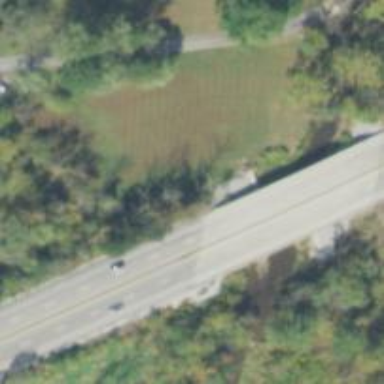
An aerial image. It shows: Primary highway bridge on expressway.